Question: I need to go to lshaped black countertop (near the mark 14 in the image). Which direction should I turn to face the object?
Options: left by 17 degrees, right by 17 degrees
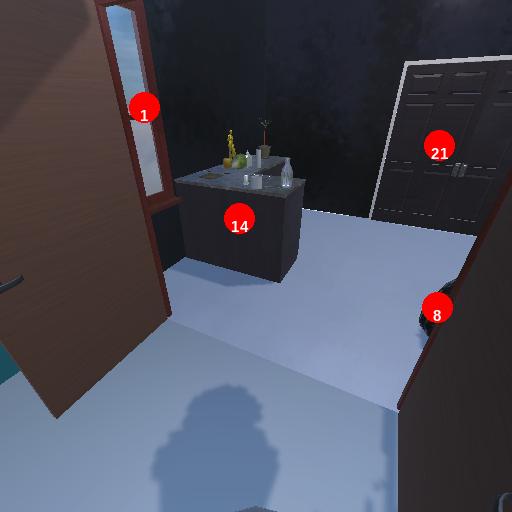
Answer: left by 17 degrees